Field crop: maize
Growth stage: 2
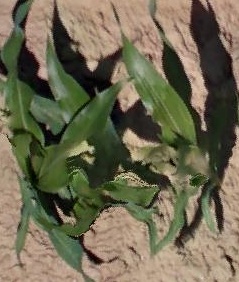
Species: maize